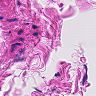
Metastatic tissue present: no